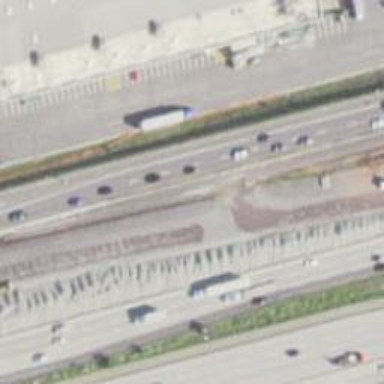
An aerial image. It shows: Motorway junction.